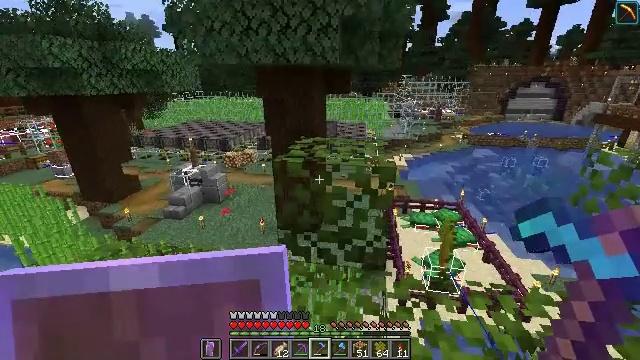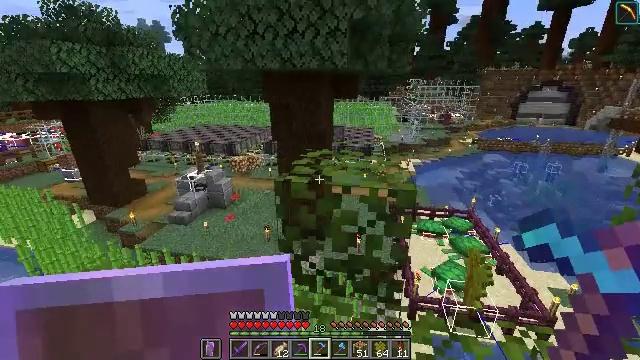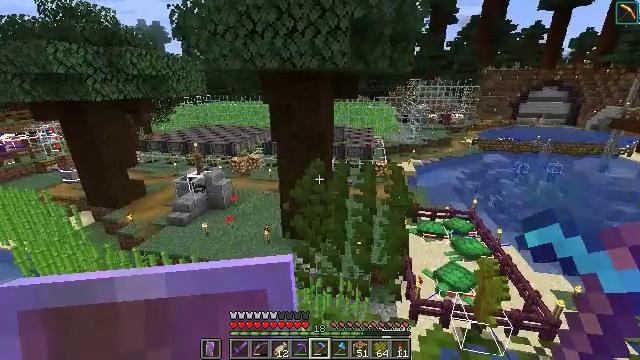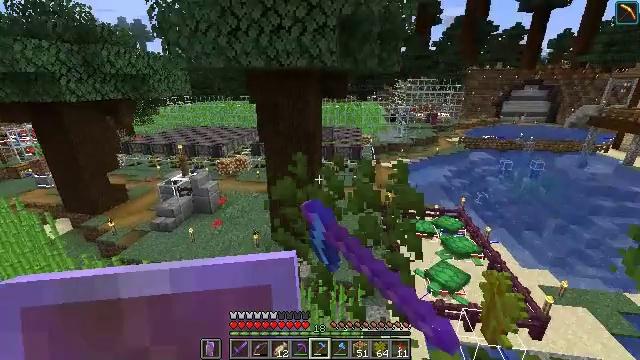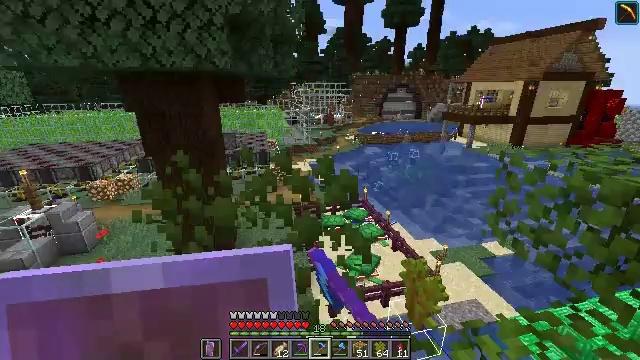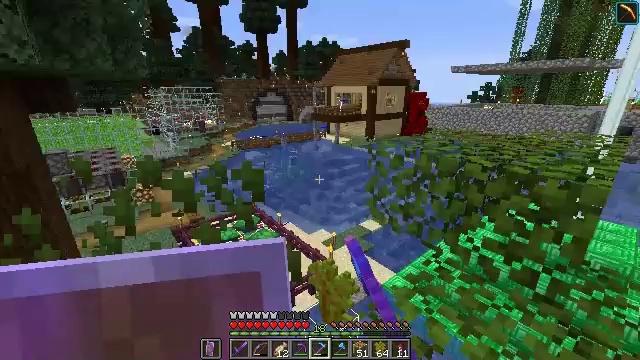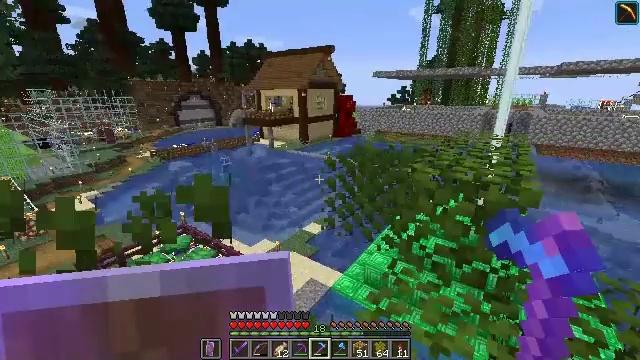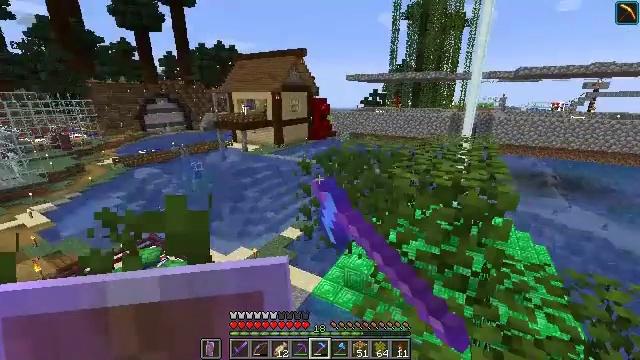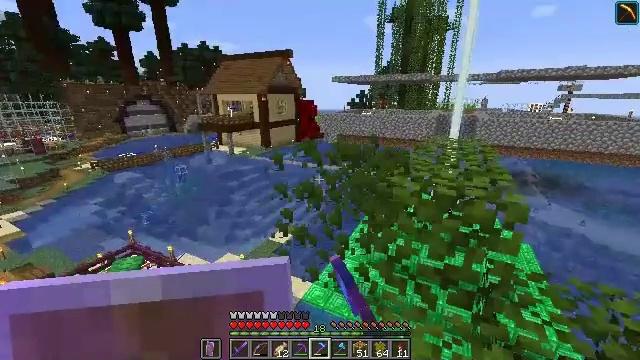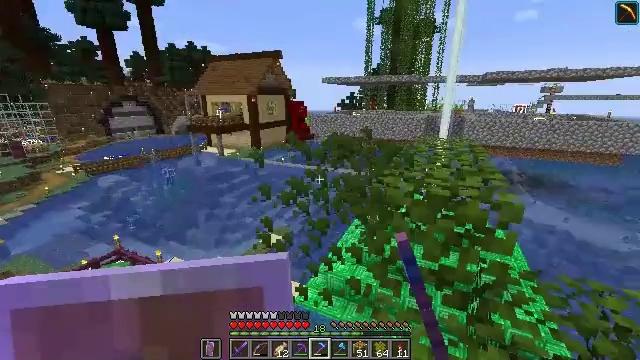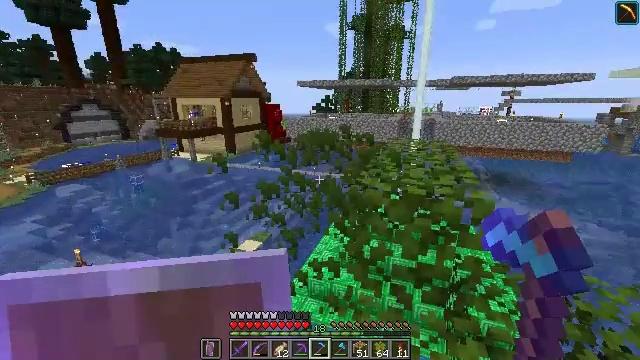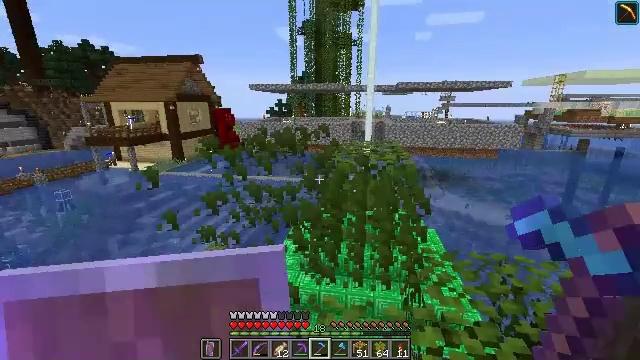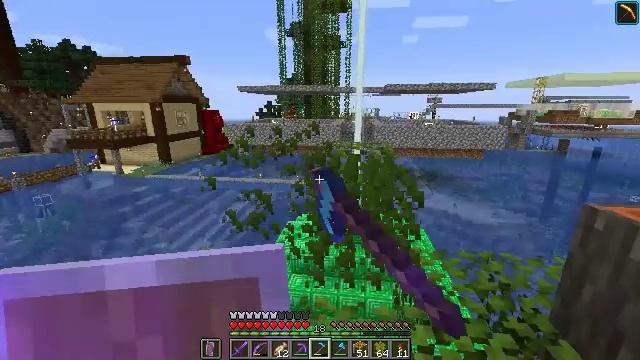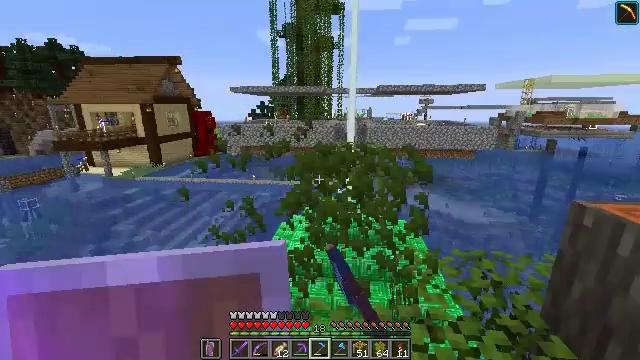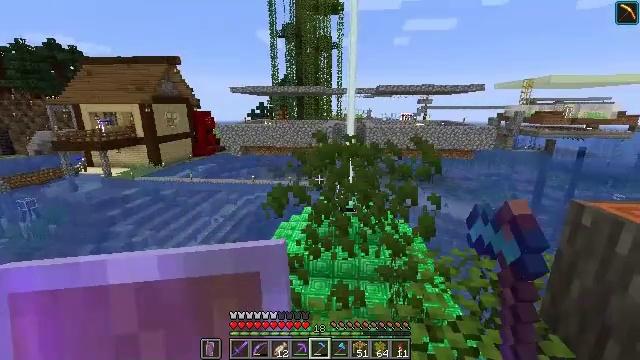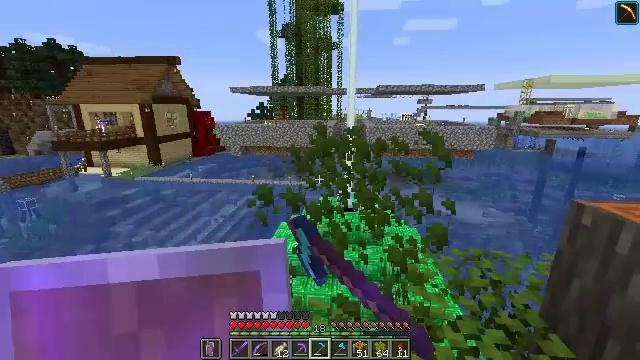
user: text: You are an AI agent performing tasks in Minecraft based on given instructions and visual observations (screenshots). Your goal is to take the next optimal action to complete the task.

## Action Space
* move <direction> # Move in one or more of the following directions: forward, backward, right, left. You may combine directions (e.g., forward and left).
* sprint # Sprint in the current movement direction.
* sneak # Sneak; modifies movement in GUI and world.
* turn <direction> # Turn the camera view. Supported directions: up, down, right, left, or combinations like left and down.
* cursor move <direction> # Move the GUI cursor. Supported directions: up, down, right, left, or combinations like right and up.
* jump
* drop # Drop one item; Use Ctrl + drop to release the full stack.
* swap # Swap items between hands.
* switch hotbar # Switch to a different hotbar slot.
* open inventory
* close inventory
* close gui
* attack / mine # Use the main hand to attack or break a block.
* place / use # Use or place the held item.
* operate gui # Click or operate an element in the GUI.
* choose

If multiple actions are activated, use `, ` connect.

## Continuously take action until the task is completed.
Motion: motion action
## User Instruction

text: Break the acacia leaves to collect them.
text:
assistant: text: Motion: move forward, turn left
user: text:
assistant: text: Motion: move forward, attack / mine
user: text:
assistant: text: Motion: move forward, turn right, attack / mine
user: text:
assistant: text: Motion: move forward, turn right, attack / mine
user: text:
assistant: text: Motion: move forward, turn right, attack / mine
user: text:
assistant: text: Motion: move forward, turn right, attack / mine
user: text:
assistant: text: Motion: move forward, turn right, attack / mine
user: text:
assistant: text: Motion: turn right, attack / mine
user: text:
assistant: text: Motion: turn right, attack / mine
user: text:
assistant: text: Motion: turn right, attack / mine
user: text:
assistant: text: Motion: turn right, attack / mine
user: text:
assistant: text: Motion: turn right, attack / mine
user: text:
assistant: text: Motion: turn right, attack / mine
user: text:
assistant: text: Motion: attack / mine
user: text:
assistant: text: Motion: attack / mine
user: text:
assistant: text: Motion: attack / mine
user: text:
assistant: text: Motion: turn right, attack / mine
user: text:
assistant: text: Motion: turn right, attack / mine
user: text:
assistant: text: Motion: attack / mine
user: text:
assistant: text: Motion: attack / mine
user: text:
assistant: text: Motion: attack / mine
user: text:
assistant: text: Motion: no_op
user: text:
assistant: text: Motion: no_op
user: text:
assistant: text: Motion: no_op
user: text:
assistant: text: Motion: no_op
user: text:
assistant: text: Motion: no_op
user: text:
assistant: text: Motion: no_op
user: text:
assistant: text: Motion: no_op
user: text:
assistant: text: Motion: no_op
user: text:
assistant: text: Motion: no_op